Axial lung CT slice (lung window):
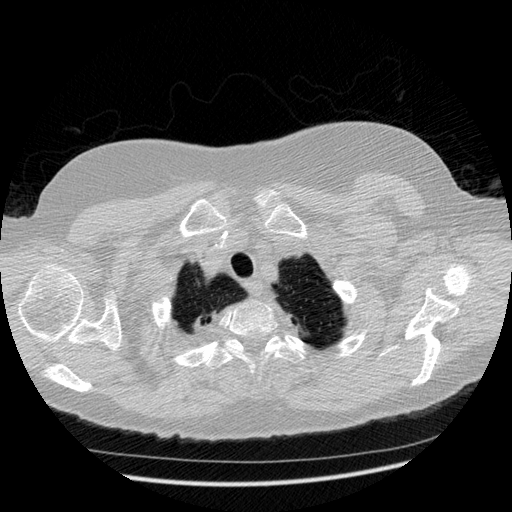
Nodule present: no